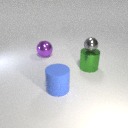
large green metal cylinder below small gray metal sphere